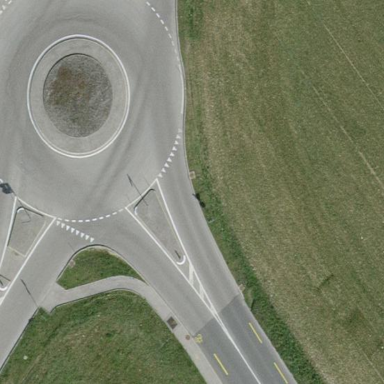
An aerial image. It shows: Secondary road around roundabout.